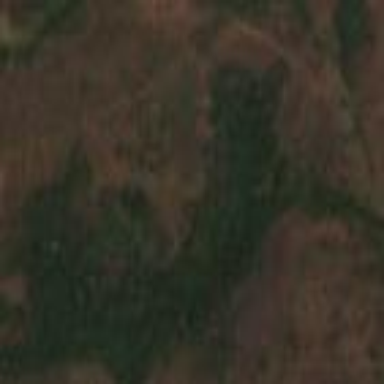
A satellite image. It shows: Forest area.